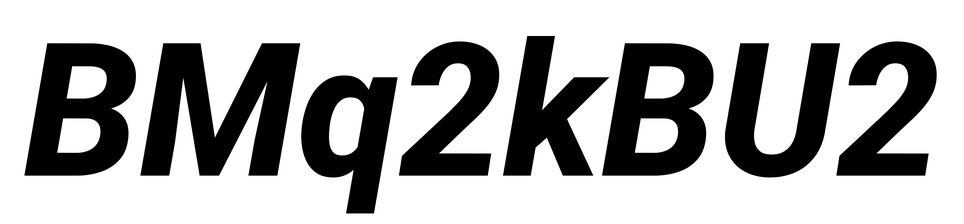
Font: Roboto-Italic_ExtraBold_Italic